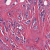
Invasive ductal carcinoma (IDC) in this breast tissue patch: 1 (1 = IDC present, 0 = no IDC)